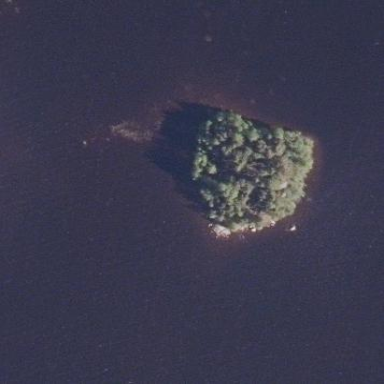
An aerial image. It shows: Islet covered with woodland.